Field crop: tomato
Growth stage: 1
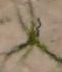
Species: cyperus